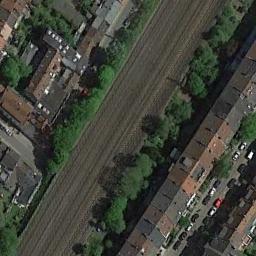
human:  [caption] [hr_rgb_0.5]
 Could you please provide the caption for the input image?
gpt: There are several buildings beside the railway .

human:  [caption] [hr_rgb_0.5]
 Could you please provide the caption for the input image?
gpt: These railways are flanked by some houses and trees .

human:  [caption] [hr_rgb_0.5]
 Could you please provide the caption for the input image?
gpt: The railway is next to some trees and houses .

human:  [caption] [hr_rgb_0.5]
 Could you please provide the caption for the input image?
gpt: There are about ten railway lines here .

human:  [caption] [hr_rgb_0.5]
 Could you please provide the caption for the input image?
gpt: There are some green trees and brown buildings beside the railway .